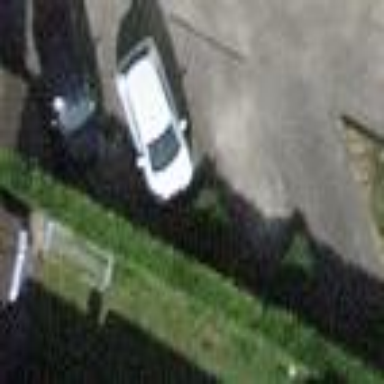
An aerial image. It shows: Street-side parking area.